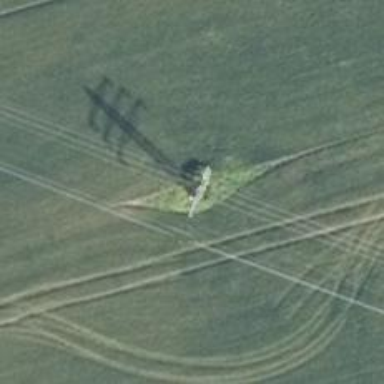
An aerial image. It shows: Power tower.